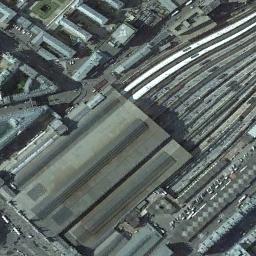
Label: railway_station